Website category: camera
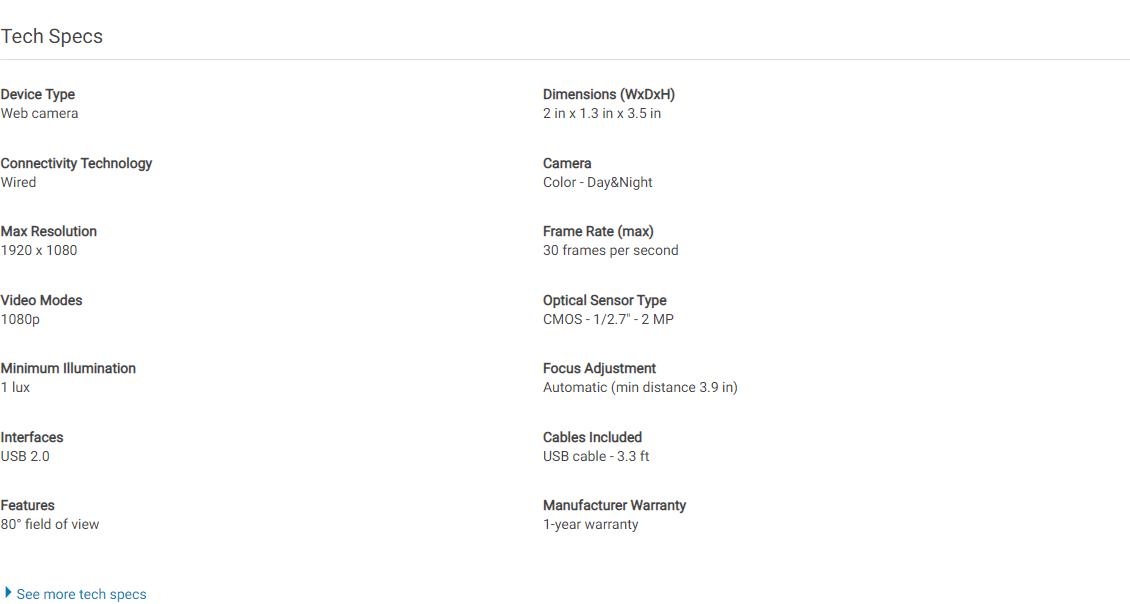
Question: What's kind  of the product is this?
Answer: Web camera

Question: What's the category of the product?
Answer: Web camera

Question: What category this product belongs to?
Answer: Web camera

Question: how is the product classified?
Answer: Web camera

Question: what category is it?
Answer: Web camera

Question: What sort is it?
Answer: Web camera

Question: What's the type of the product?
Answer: Web camera

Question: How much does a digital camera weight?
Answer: Web camera

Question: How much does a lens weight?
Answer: Web camera

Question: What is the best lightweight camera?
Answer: Web camera

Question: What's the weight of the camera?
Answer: Web camera

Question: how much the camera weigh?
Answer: Web camera

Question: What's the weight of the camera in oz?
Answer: Web camera

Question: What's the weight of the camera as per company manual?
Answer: Web camera

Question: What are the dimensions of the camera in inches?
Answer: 2 in x 1.3 in x 3.5 in

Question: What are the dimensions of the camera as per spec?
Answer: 2 in x 1.3 in x 3.5 in

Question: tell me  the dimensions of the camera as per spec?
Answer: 2 in x 1.3 in x 3.5 in

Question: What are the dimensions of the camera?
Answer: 2 in x 1.3 in x 3.5 in

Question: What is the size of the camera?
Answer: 2 in x 1.3 in x 3.5 in

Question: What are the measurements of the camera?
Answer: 2 in x 1.3 in x 3.5 in

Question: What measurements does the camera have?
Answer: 2 in x 1.3 in x 3.5 in

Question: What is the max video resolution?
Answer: Web camera

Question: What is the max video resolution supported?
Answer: Web camera

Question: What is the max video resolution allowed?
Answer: Web camera